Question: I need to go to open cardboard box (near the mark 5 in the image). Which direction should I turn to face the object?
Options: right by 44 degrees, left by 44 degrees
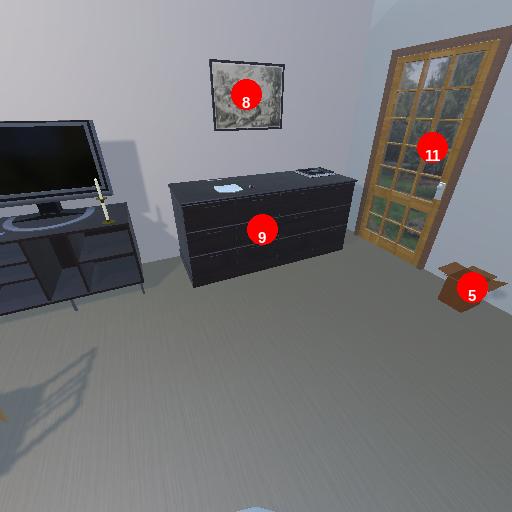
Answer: right by 44 degrees